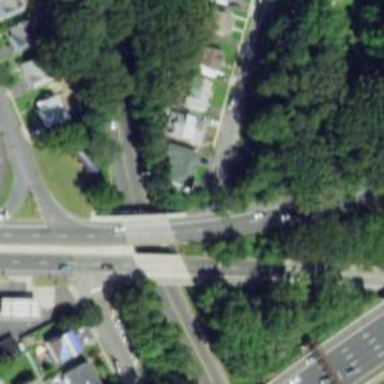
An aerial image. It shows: Trunk highway bridge.